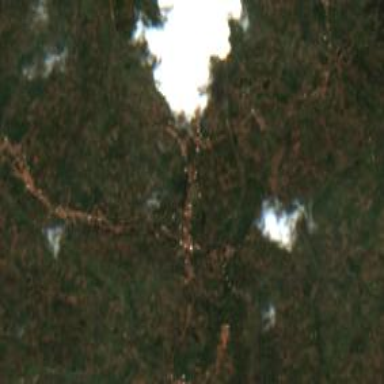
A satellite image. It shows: Small settlement known as hamlet.